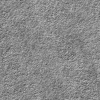
Atmospheric dust classification: not_dusty